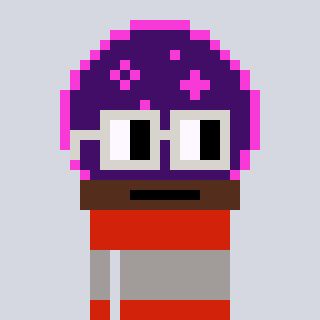
a pixel art character with square light gray glasses, a crystalball-shaped head and a red-colored body on a cool background